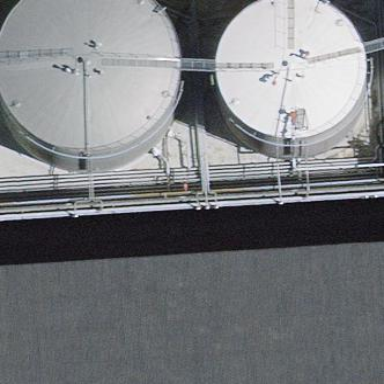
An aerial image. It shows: Storage tank with man-made structure.